Interaction volume radius: 5 \u00c5
Interaction volume height: 10 \u00c5
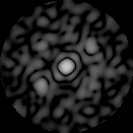
Disorder parameter: 0.6967